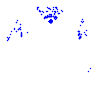
Particle: proton